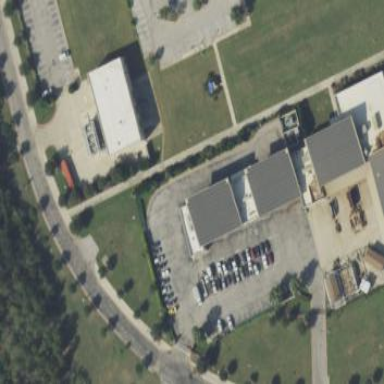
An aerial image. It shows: College building.